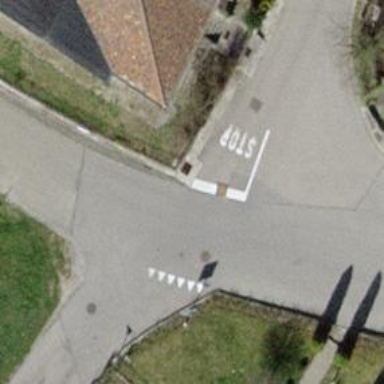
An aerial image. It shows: Stop road.